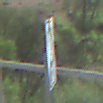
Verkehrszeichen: EndeZone20
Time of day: MorningAfternoon
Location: Outdoor (Special)
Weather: Clear
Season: NotSpecified
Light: Natural